Interaction volume radius: 5 \u00c5
Interaction volume height: 15 \u00c5
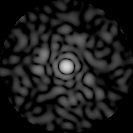
Disorder parameter: 0.8461